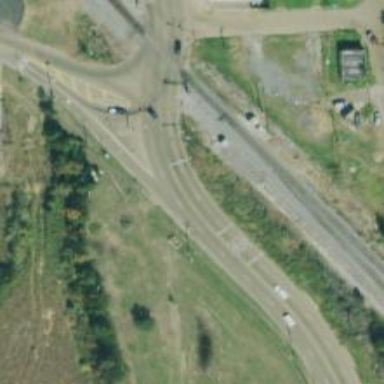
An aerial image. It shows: Railway spur junction.